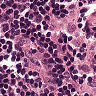
Metastatic tissue present: no